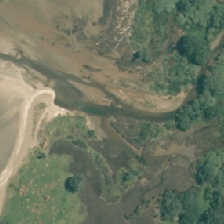
Land cover: herbaceous_freshwater_vege